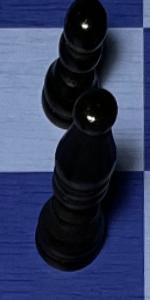
Label: Bishop_Black